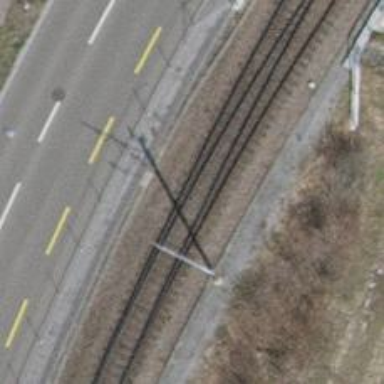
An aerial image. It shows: Single-track railway with contact lines for electrification. The railway block is marked as W8.